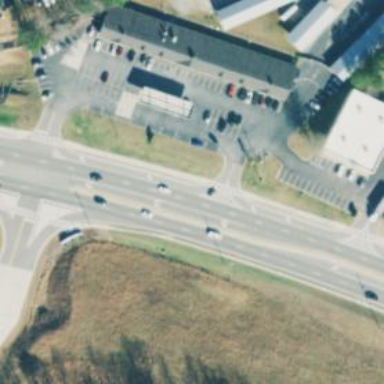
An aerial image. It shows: Marked crossing on the road.